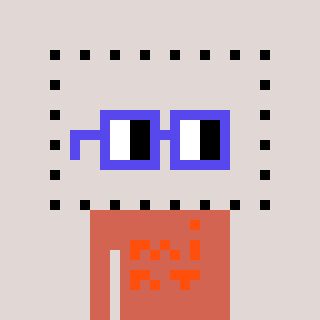
a pixel art character with square blue glasses, a void-shaped head and a peachy-colored body on a warm background